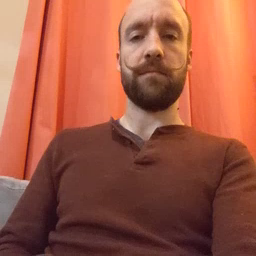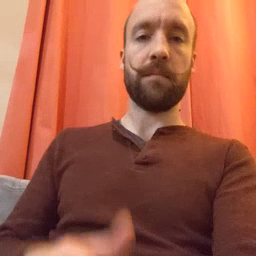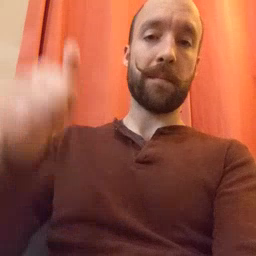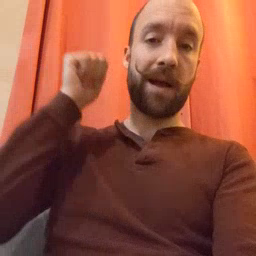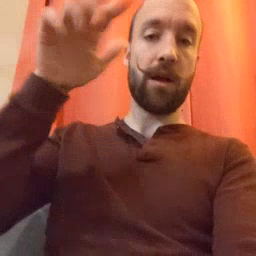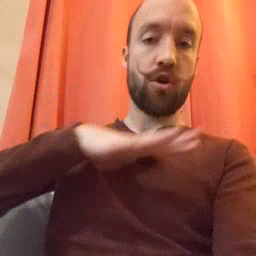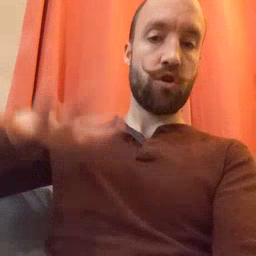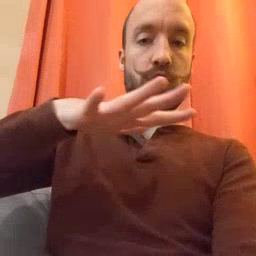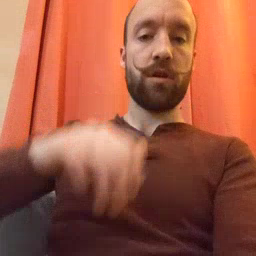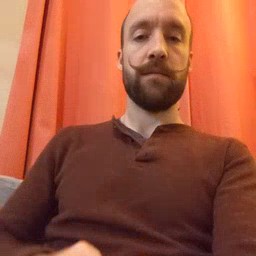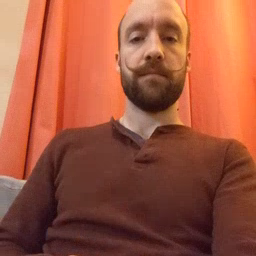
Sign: backyard